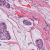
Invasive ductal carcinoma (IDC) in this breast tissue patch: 1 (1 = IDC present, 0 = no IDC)